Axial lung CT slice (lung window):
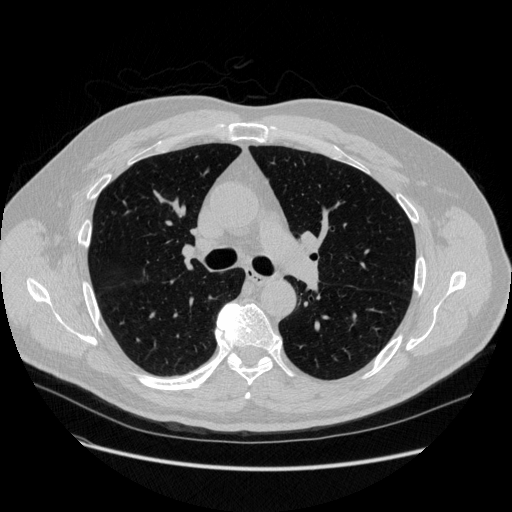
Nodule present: no